Question: Because I wanna use some C++ library that I wrote inside my C project I found the facade pattern as a solution for that in another question asked on SO.
I compiled my project containing calculateSensors.h/cpp and facade.h/cpp as a library and included it into my main project. It's just doing some rand function and returning it from a cpp class to test whether this approach is working.
Now the problem is that after including the library I'm not sure how to include and call my functions. I just tried to include facade.h inside the main function (library and main function are in same folder) but the header file is not found.
What am I doing wrong?
Screenshot attached to better show my problem.

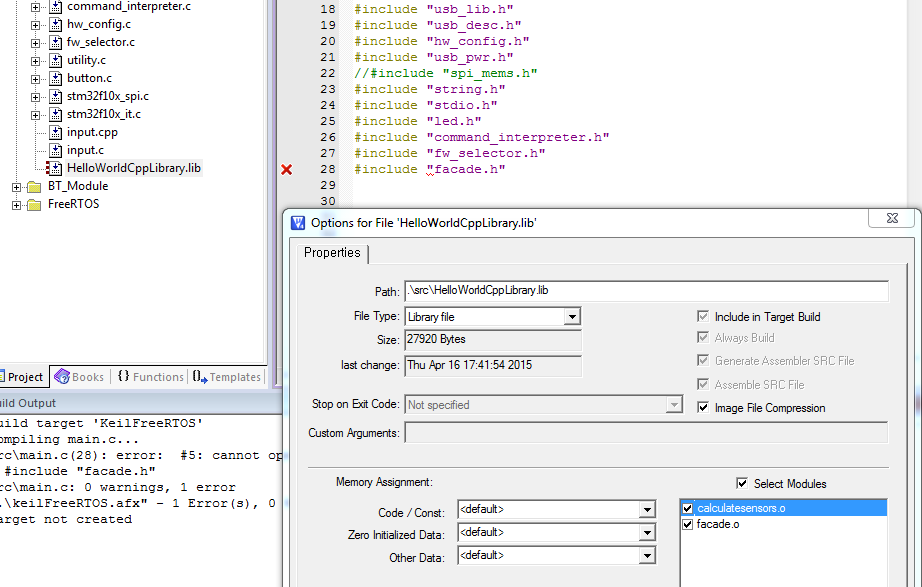
Answer: You must add the folder in which your 'facade.h' resides in to your include path.
In your uVision project configuration in the tab 'C/C++', modify the field 'Include Paths' to contain said folder.